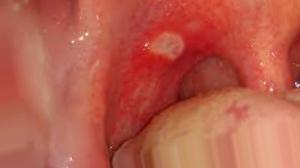
Condition: Mouth Ulcer